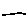
Label: line